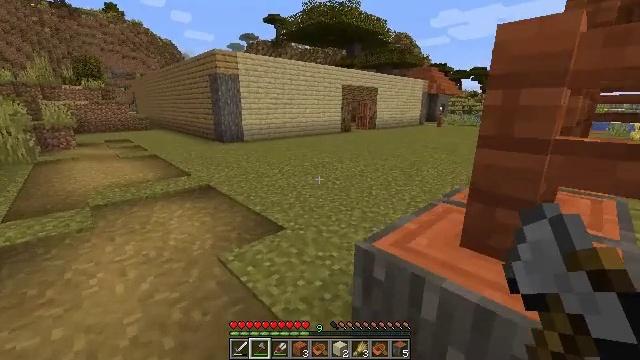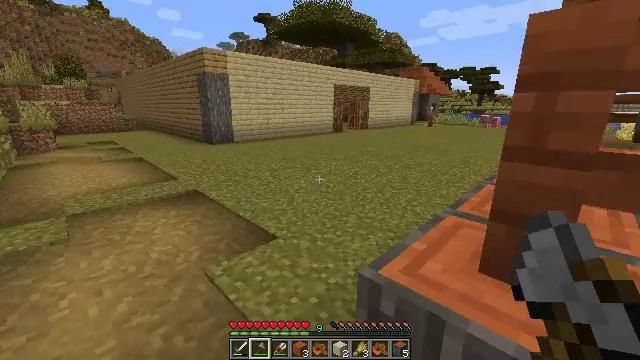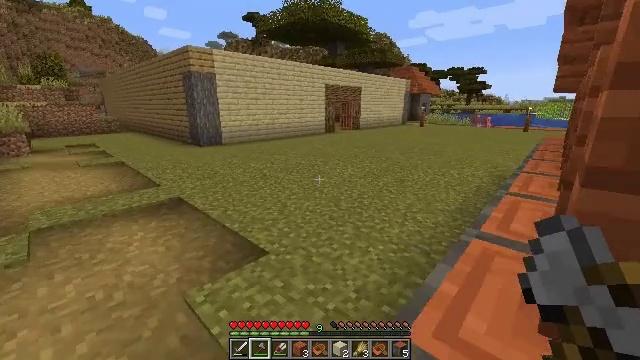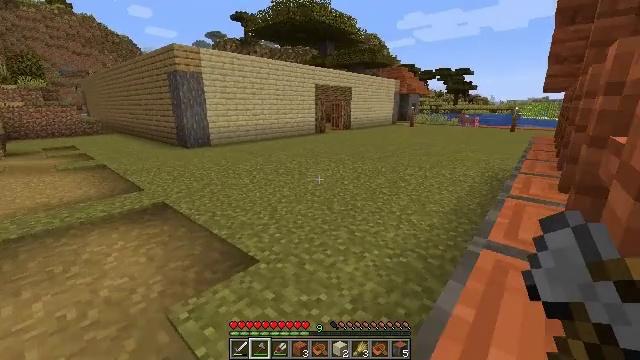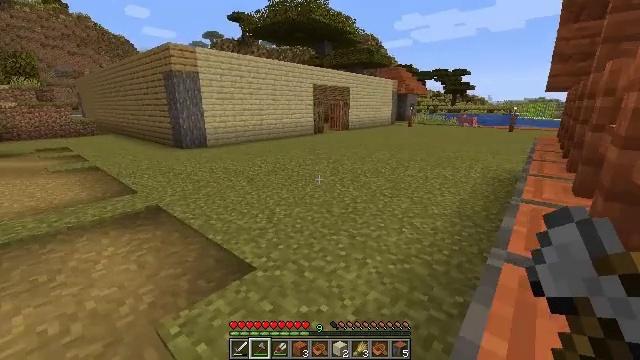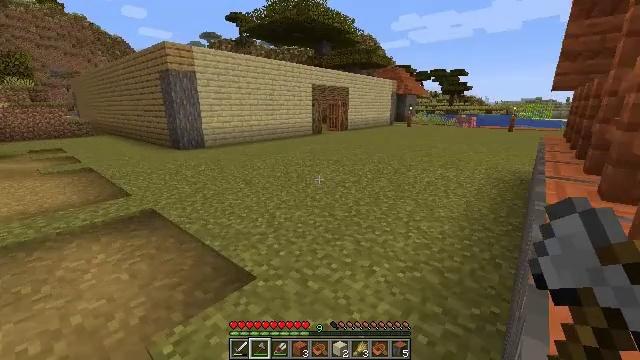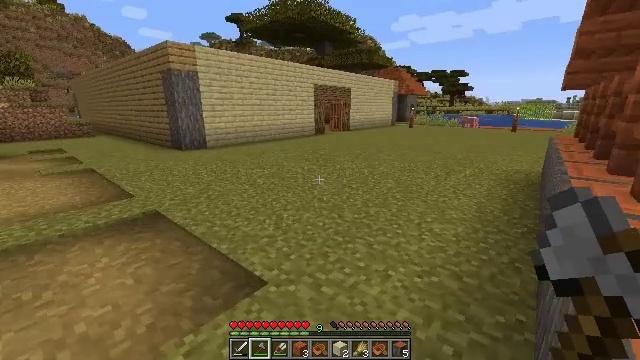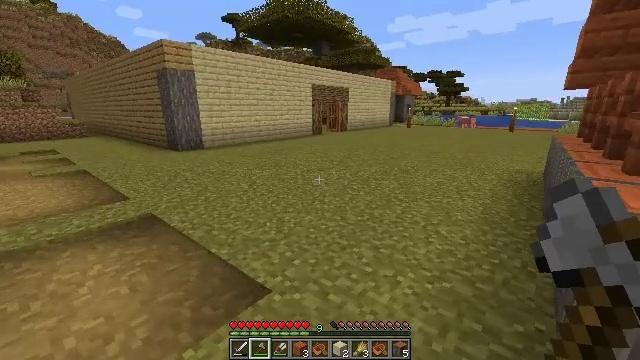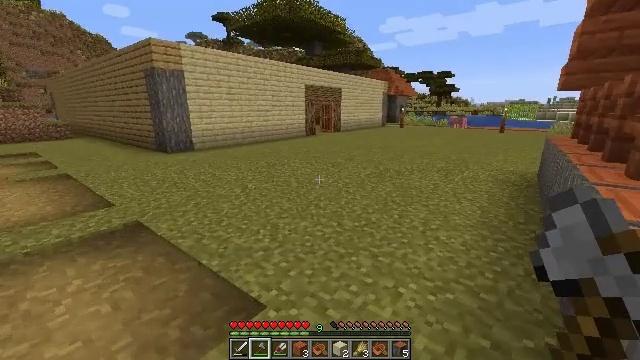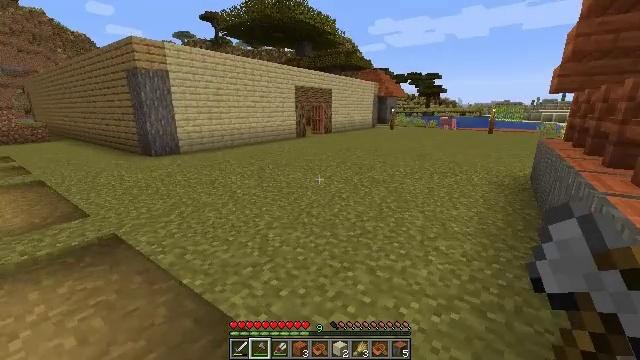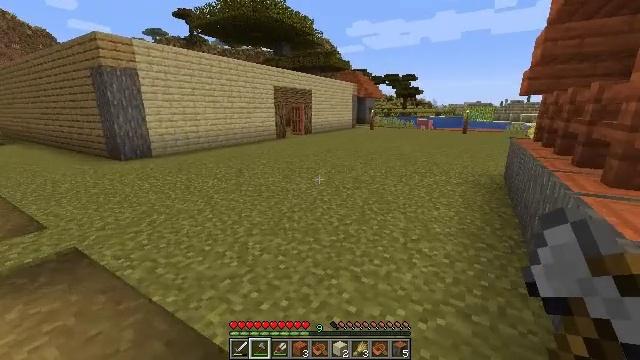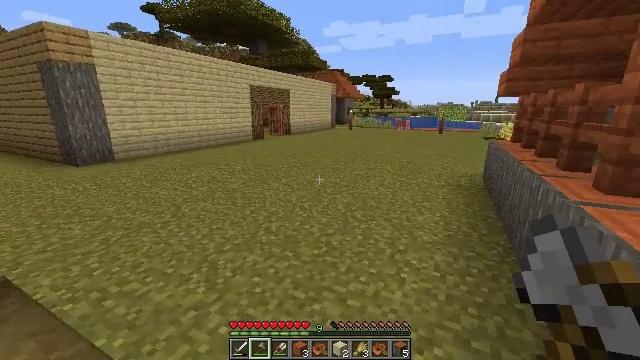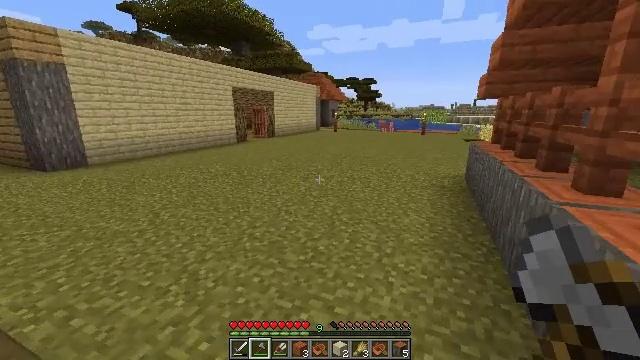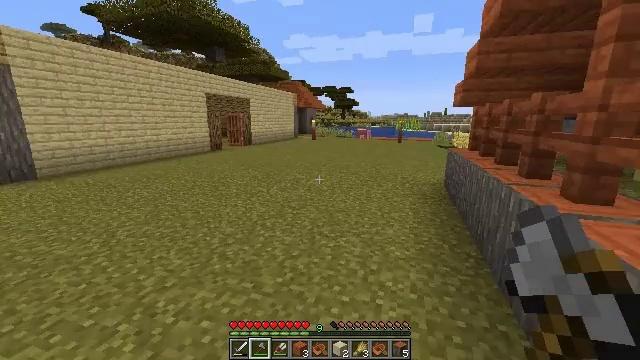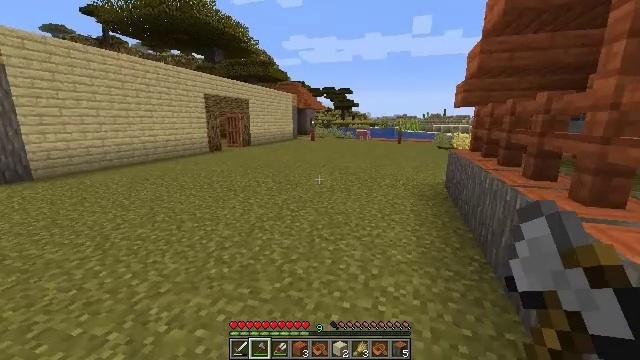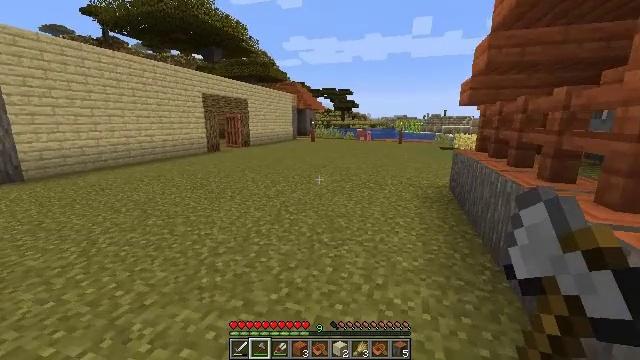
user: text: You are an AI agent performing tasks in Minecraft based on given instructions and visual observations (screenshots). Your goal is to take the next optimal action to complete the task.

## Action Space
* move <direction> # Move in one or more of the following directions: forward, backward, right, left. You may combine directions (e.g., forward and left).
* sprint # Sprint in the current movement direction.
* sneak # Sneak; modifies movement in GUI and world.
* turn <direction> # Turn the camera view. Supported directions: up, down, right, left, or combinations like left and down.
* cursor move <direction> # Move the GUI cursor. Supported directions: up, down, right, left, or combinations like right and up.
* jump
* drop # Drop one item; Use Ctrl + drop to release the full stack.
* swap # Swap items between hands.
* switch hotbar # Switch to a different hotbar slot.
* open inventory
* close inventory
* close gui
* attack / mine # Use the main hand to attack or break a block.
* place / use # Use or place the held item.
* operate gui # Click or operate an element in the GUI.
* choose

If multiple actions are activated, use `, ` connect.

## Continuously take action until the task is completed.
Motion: motion action
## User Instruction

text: Destroy the orange bed to move it.
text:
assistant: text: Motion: move forward, turn right
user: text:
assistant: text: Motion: move forward, turn right
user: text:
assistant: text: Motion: move forward, turn right
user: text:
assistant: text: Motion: move forward
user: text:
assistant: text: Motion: move forward
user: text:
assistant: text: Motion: move forward
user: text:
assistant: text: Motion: move forward
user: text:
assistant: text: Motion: move forward, turn right
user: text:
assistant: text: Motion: move forward, turn right
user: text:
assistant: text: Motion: move forward, turn right
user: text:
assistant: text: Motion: move forward, turn right
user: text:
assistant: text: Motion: move forward, turn right
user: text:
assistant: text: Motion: move forward, turn right and up
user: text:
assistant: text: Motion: move forward
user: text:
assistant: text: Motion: move forward
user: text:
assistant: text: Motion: move forward
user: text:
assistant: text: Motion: move forward
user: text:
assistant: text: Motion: move forward
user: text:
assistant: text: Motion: move forward
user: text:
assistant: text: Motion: move forward
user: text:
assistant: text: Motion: move forward
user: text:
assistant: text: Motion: move forward
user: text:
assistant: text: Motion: move forward
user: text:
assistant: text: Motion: move forward
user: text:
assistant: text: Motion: move forward
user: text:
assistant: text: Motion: move forward, turn right
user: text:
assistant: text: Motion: move forward, turn right
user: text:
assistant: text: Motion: move forward, turn right
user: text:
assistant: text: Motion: move forward, turn right
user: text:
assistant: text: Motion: move forward, turn right